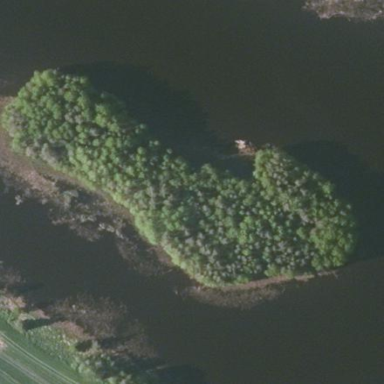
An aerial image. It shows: Island covered with woodland.